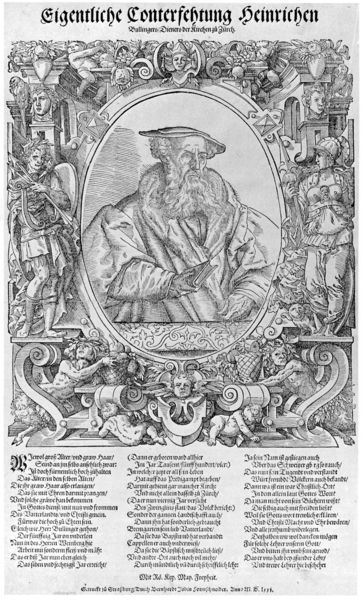
Titel: Eigentliche Conterfehtung Heinrich Bullingers
Künstler: Tobias Stimmer
Standort: Zürich.
Institution: Wickiana
Schlagwörter: flügel, hand, kopf, mann, weiß, frauen, menschen, frau, grau, hut, köpfe, licht, nase, schwarz, stützen, säulen, tisch, zeichnung, haube, ornament, alt, bart, gesichter, mütze, arm, augen, bibel, falten, gesicht, kragen, mensch, pelz, rahmen, ärmel, bild, bildnis, hände, portrait, porträt, sonne, gewand, haare, mantel, adel, person, renaissance, oval, rund, engel, holzschnitt, schrift, bogen, körbe, grafik, graphik, spalten, rand, figuren, könig, soldaten, streng, zahlen, verzierung, deutsch, faltenwurf, alter, antike, maske, buch, druck, schwarz weiss, stich, titel, seite, text, zeitung, buchstaben, beschriftung, überschrift, helm, ritter, buchseite, gestus, schnörkel, talar, barett, pelzkragen, skulpturen, statuen, voluten, götter, teufel, griechisch, mittelalter, gedicht, luther, gelehrter, volute, breit, schnecken, harfe, symbolik, amor, putten, kupferstich, allegorien, putti, minerva, pfeil, verzierungen, flugblatt, römisch, historisch, latein, ahmen, einblattdruck, schirft, heinrich, kurfürst, reformation, artikel, proklamation, seriendruck, verziehrungen, ornamet, illustartion, schaube, randr, heinrich viii, rollwerk, handgeschrieben, eigentliche, greiser, könig heinrich, teufe, schriftr